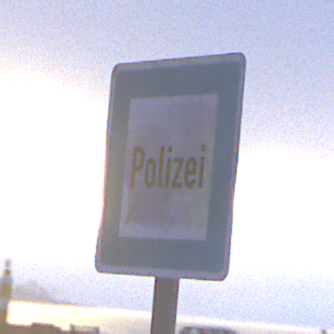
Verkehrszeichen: Polizei
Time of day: SunriseSunset
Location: Outdoor (Urban)
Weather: Overcast
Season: NotSpecified
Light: Natural